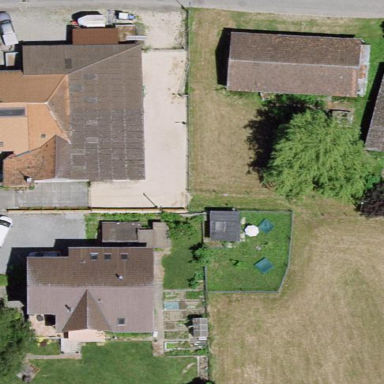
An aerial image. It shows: Farmyard area.